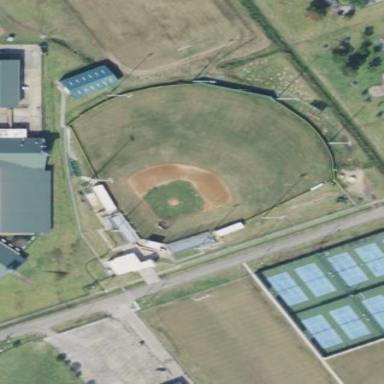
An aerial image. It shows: Baseball pitch for leisure and sports activities.